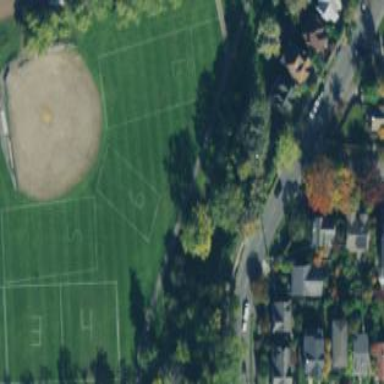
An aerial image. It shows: Grass pitch used for baseball.